Interaction volume radius: 10 \u00c5
Interaction volume height: 15 \u00c5
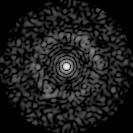
Disorder parameter: 0.77